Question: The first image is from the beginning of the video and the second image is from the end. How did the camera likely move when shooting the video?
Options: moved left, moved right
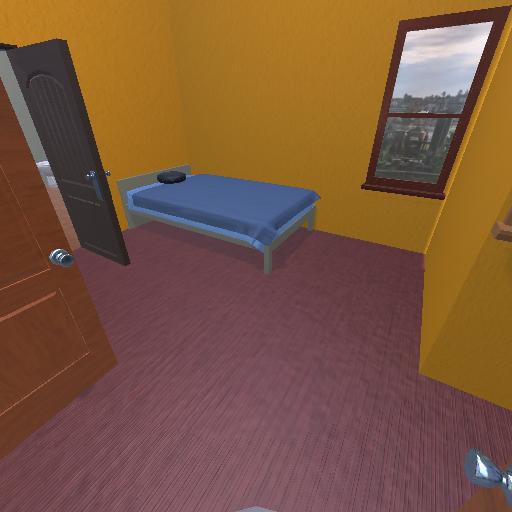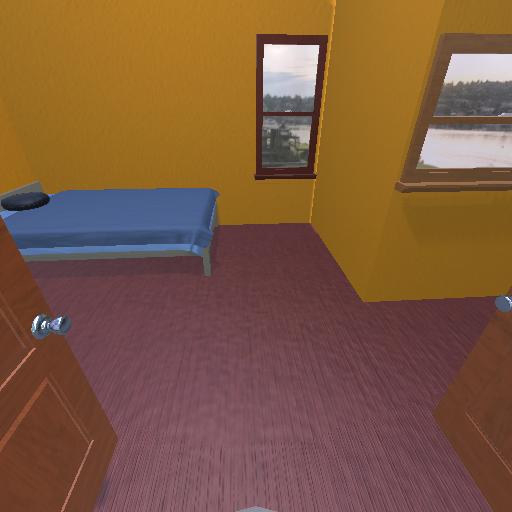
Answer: moved left